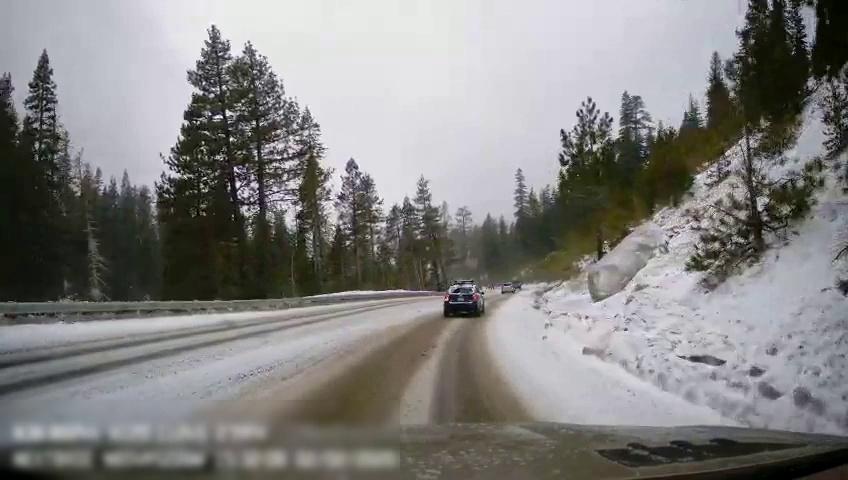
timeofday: Day
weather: Snowy
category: Drivable Space
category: Vehicles | Car
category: Vehicles | Car